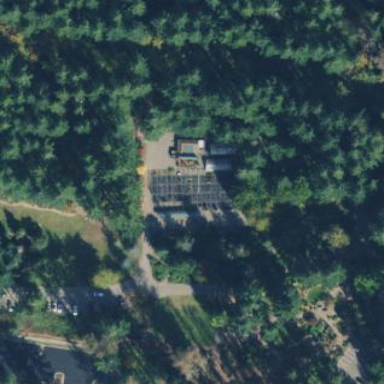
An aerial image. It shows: Greenhouse used for horticulture.